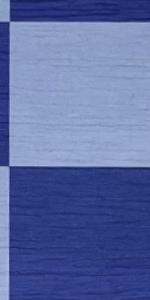
Label: Empty